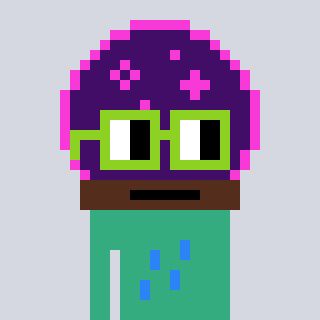
a pixel art character with square light green glasses, a crystalball-shaped head and a teal-colored body on a cool background